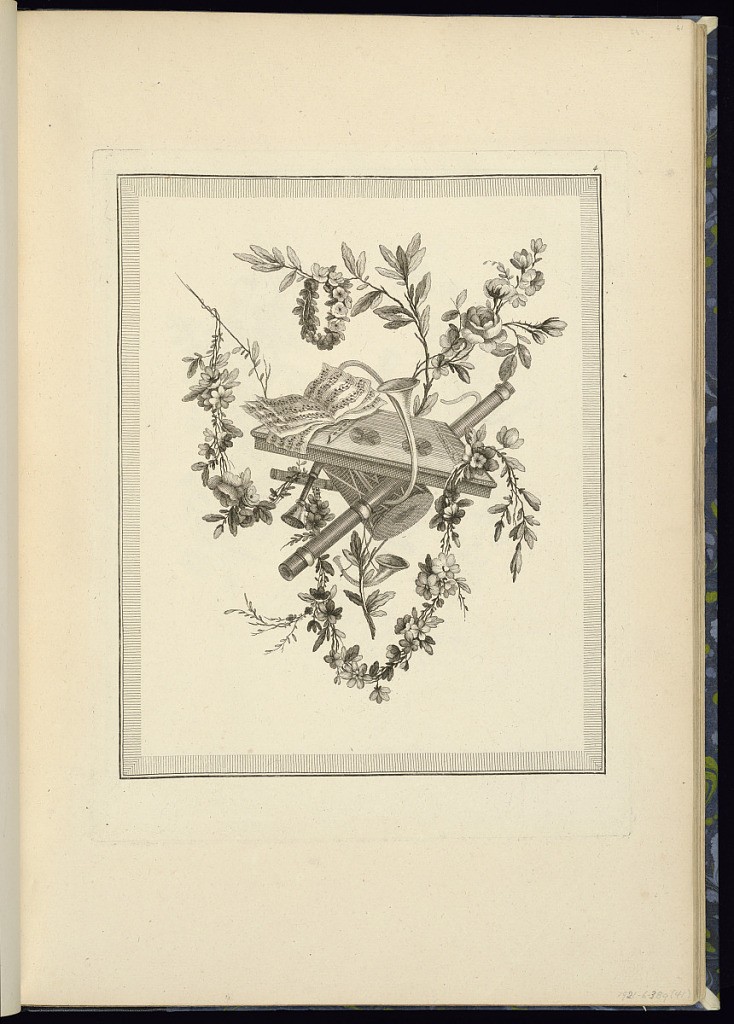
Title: Musical Trophy Design
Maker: Pierre Ranson, French, 1736–1786
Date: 1778
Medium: Etching on laid paper
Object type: Print
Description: Musical trophy design incorporating foliate branches, flowers, festoon of flowers, horns, drum, oboe, and sheets of music. The plate is numbered.